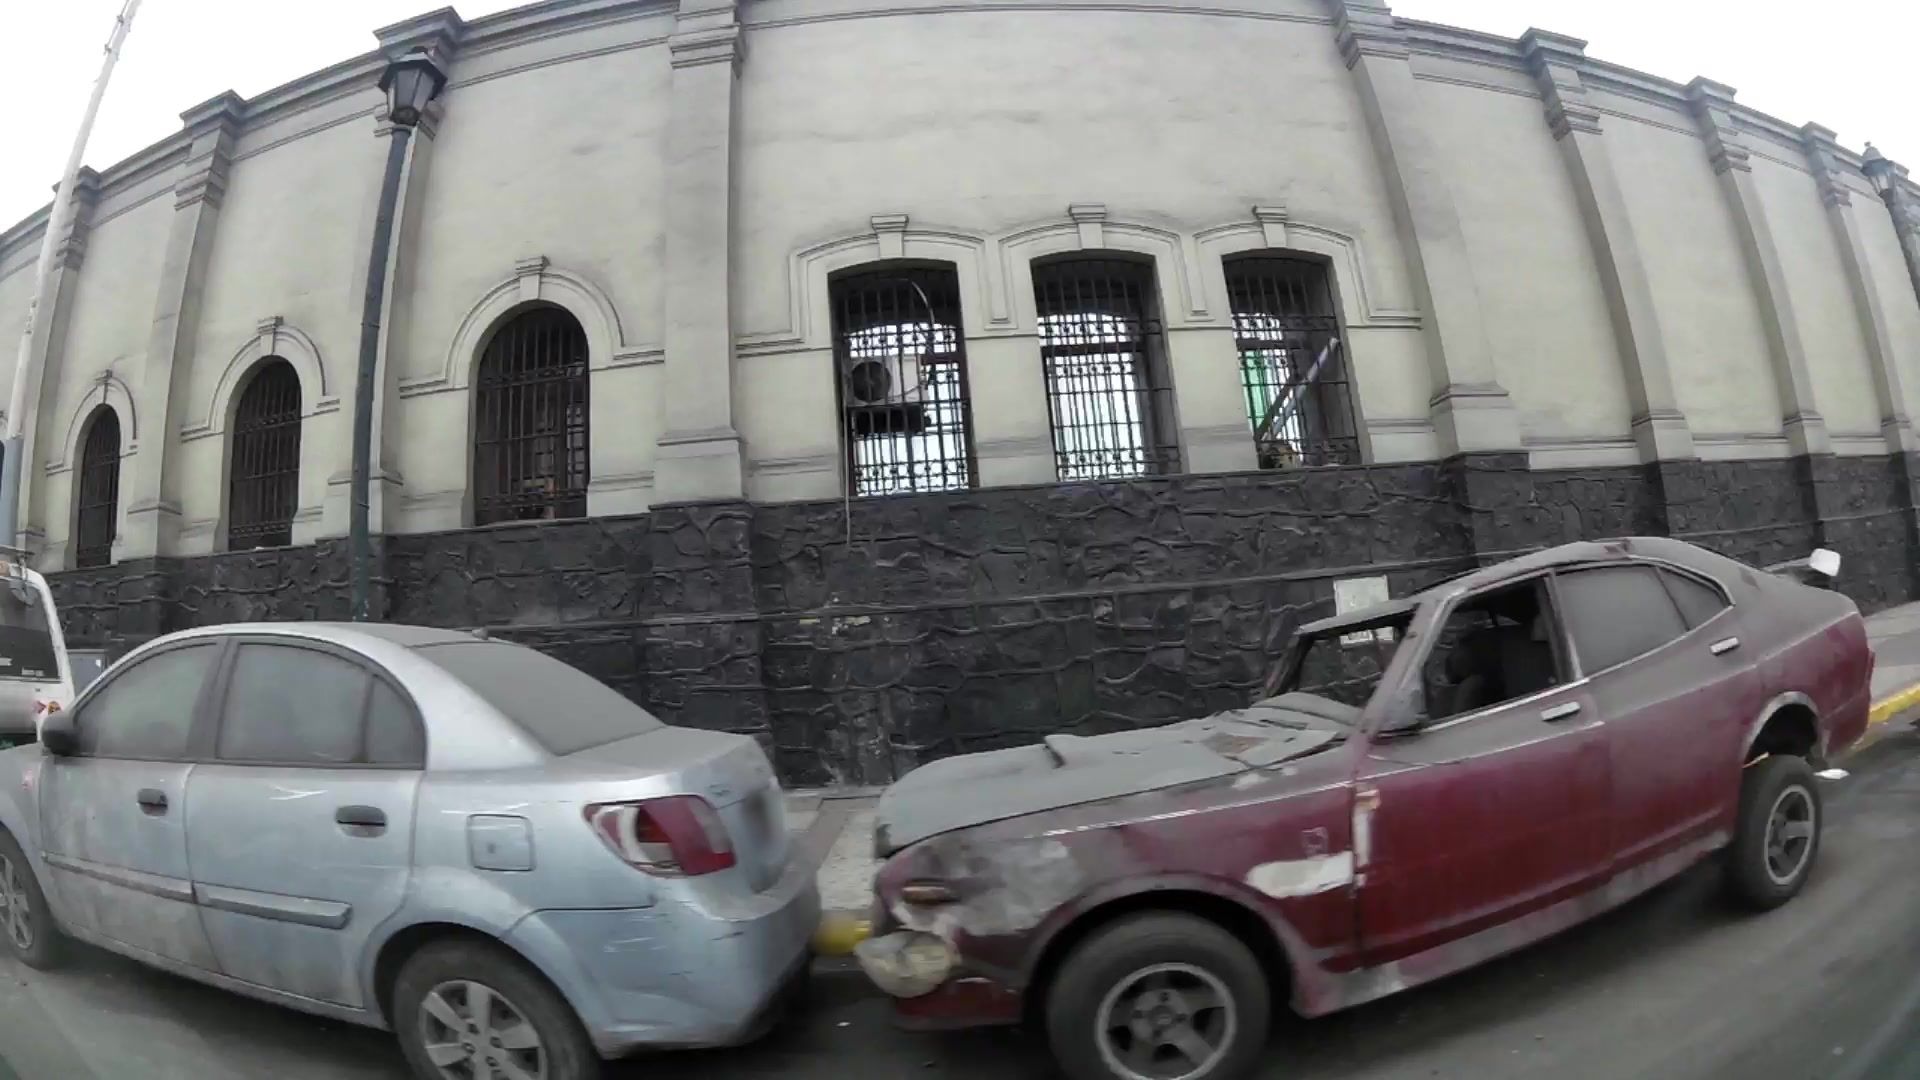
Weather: snowy
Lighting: day
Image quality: good
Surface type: driving surface
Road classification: footway, bus_stop
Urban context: urban centre
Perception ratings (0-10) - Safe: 2.49, Lively: 3.81, Beautiful: 0.75, Boring: 8.08, Depressing: 2.77, Wealthy: 6.94